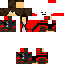
A male human skin with dark skin, wearing brown long hair dressed in a red hoodie and red pants, featuring a closed mouth.